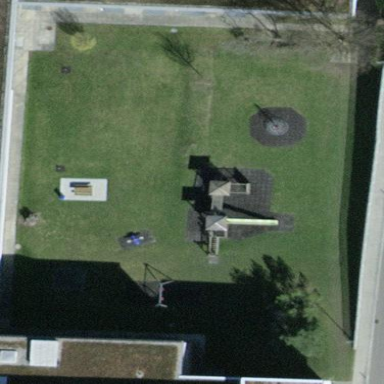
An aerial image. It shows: Playground area for leisure land.